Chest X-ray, AP view. Patient: 59 years old, sex F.
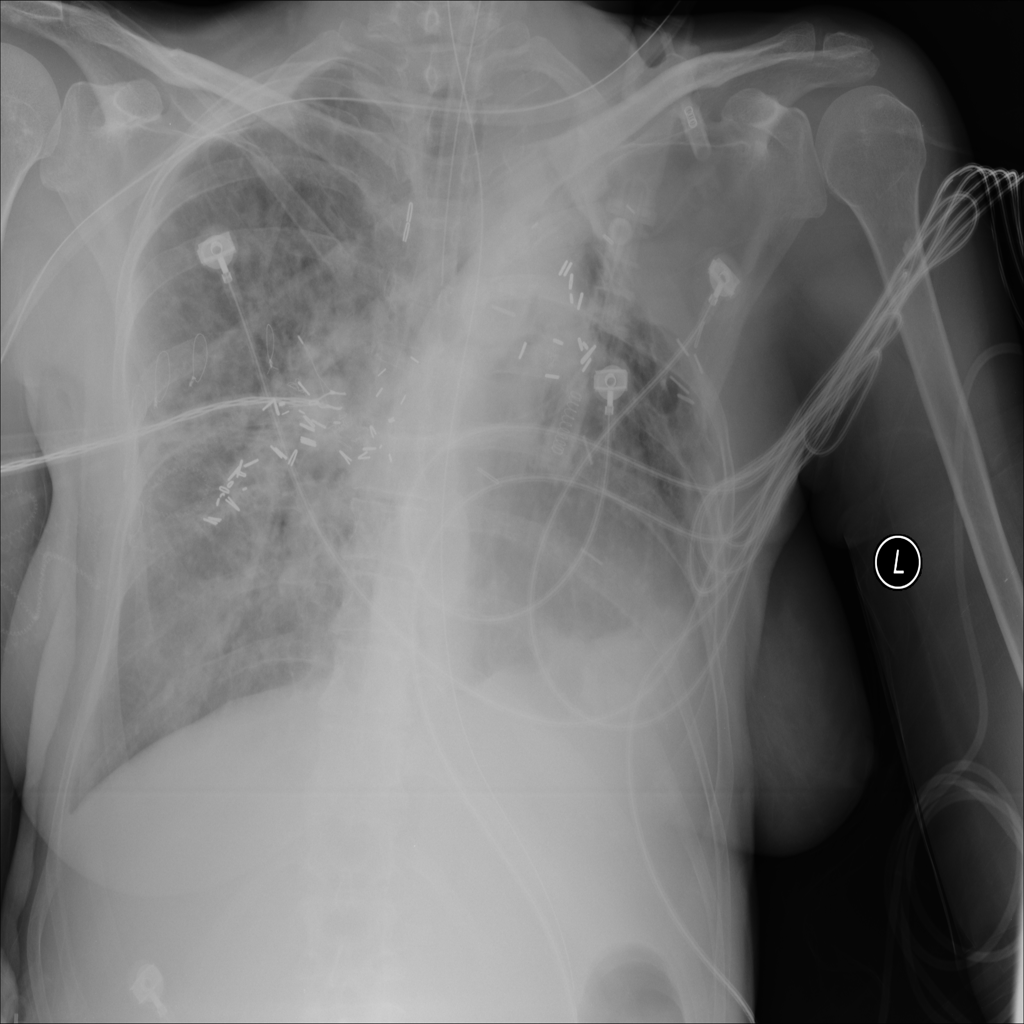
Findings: No Finding